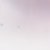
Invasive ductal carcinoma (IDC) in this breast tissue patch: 0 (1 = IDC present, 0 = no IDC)